Question: As per the picture below, part of the TableView is appearing behind the Navigation Bar.
I had been ignoring it, thinking it was just the way the storyboard drew things because it looks ok in the app. But it can be problematic - sometimes, to select the cell behind the Navigation Bar, one needs to use the Document Outline.
Is that just how it goes? Or is there a way to get Xcode to draw things properly?

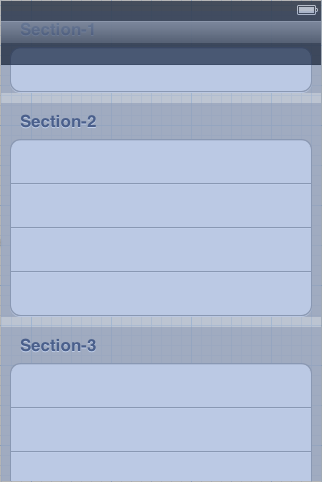
Answer: It looks like you have selected a translucent navigation bar which will not push down other subviews. Try using the standard or black navigation bar. It probably looks fine in the app because your navigation controller using the non-translucent bar.